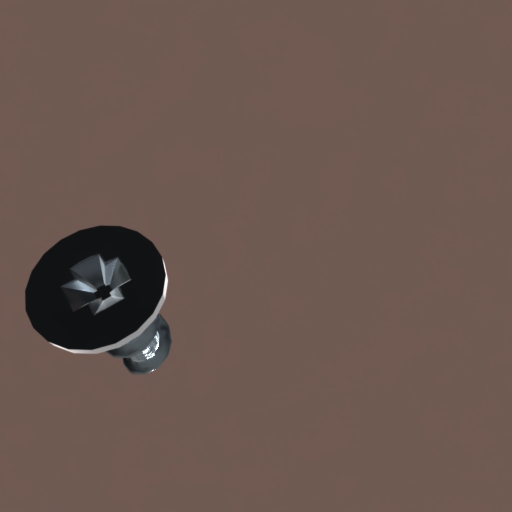
Label: screw